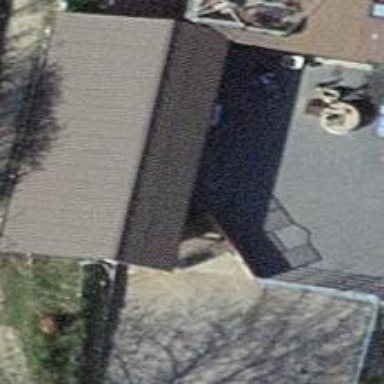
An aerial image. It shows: View of roof of building.